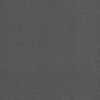
Label: dusty